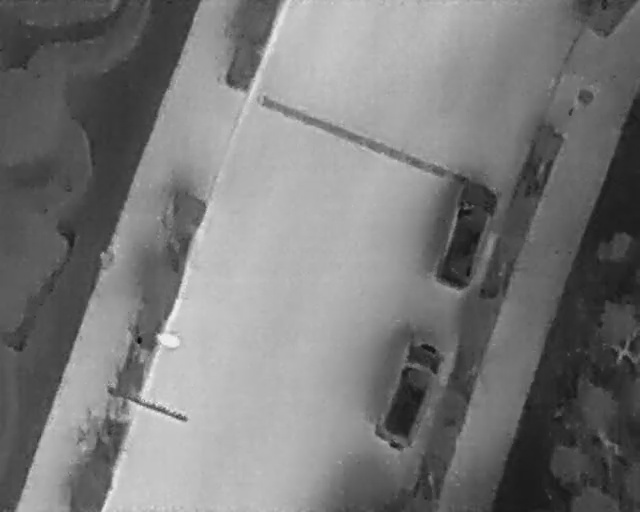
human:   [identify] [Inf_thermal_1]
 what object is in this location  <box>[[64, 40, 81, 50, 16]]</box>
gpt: <ref>1 large car at the right</ref>